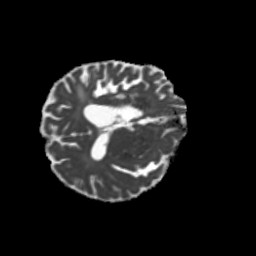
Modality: MD
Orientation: axial
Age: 70
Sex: male
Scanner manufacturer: siemens
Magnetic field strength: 3 T
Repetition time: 5.25 s
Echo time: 0.08 s